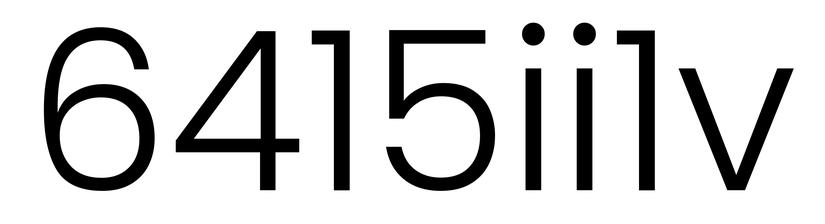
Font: Poppins-Light